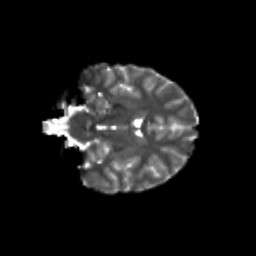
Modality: T2w
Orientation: coronal
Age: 13
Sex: male
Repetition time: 9.512 s
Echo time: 0.089 s